Interaction volume radius: 10 \u00c5
Interaction volume height: 10 \u00c5
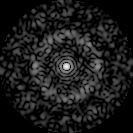
Disorder parameter: 0.8692